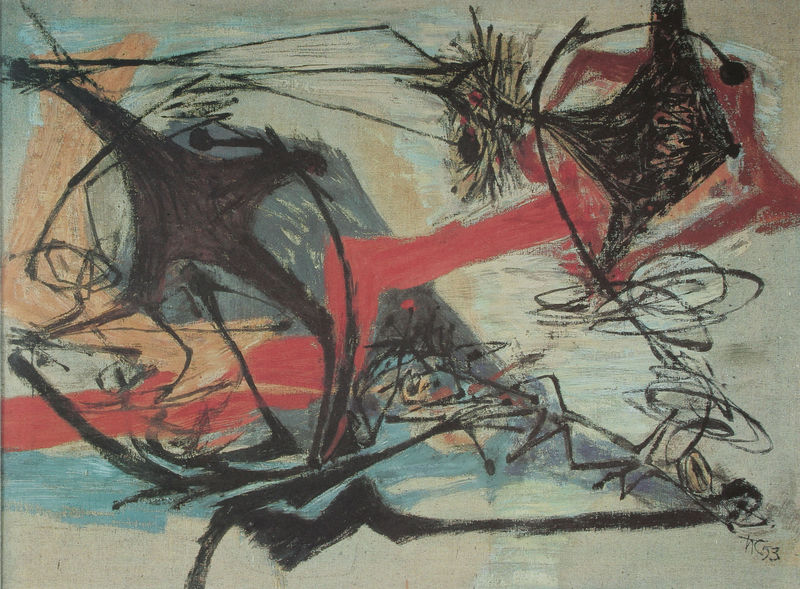
Titel: Schindluder treiben
Künstler: Hann Trier
Standort: Köln
Institution: Privatbesitz
Schlagwörter: blau, weiß, gelb, ocker, bewegung, grau, kreide, schwarz, rot, weg, beige, tod, figur, verbindung, schrift, moderne, abstrakt, modern, formen, linien, wild, liegend, striche, übergang, linie, form, kreise, haarig, dynamisch, wesen, spiralen, drache, unregelmässig, kringel, ellipsen, gekritzel, trier, triche, auseinanderdriften, fotm, gegensätzlich, grillenzirpen, hann trier, lineins, scriptural